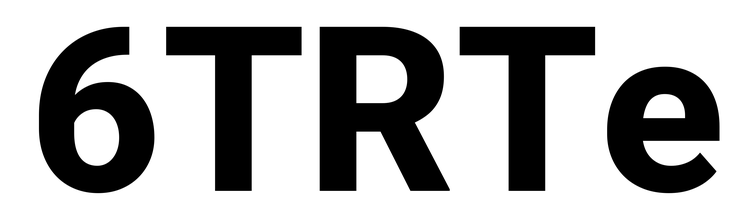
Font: Roboto_ExtraBold